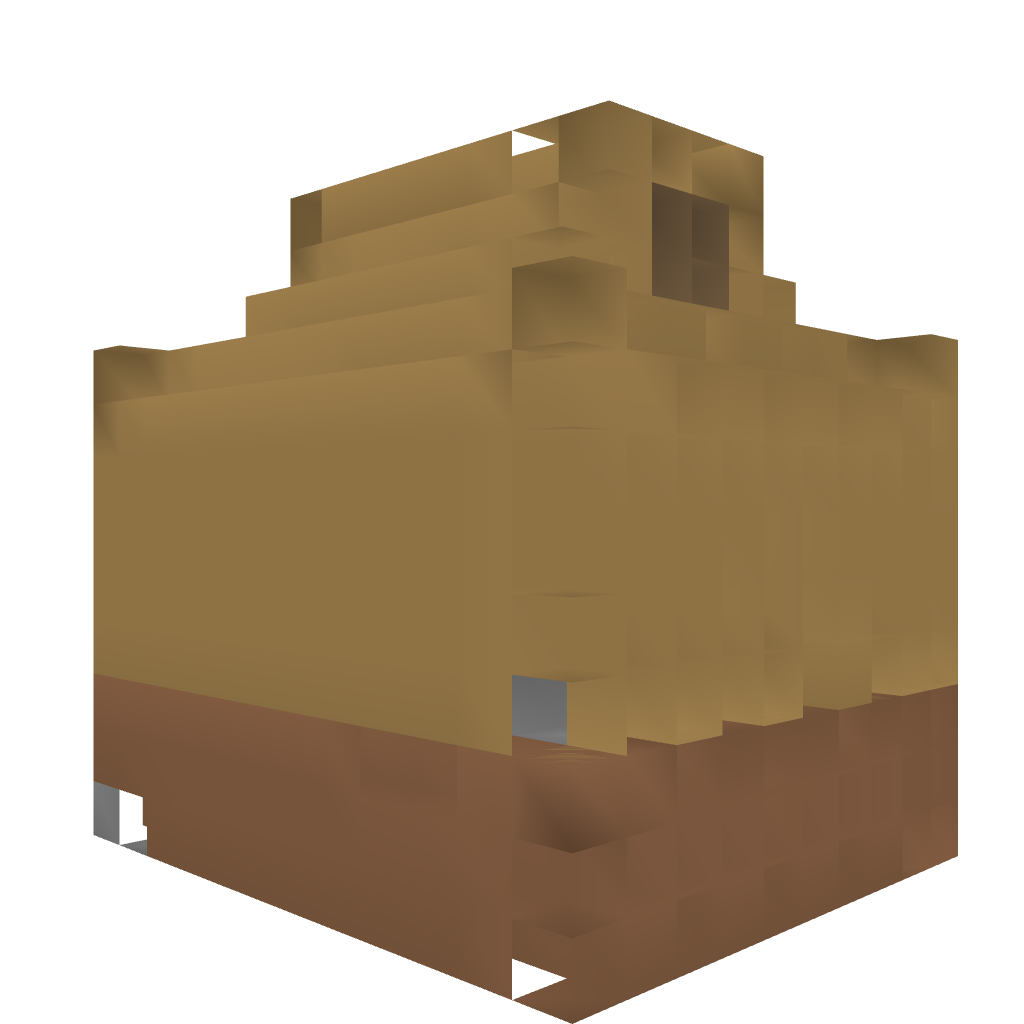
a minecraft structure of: Cannon